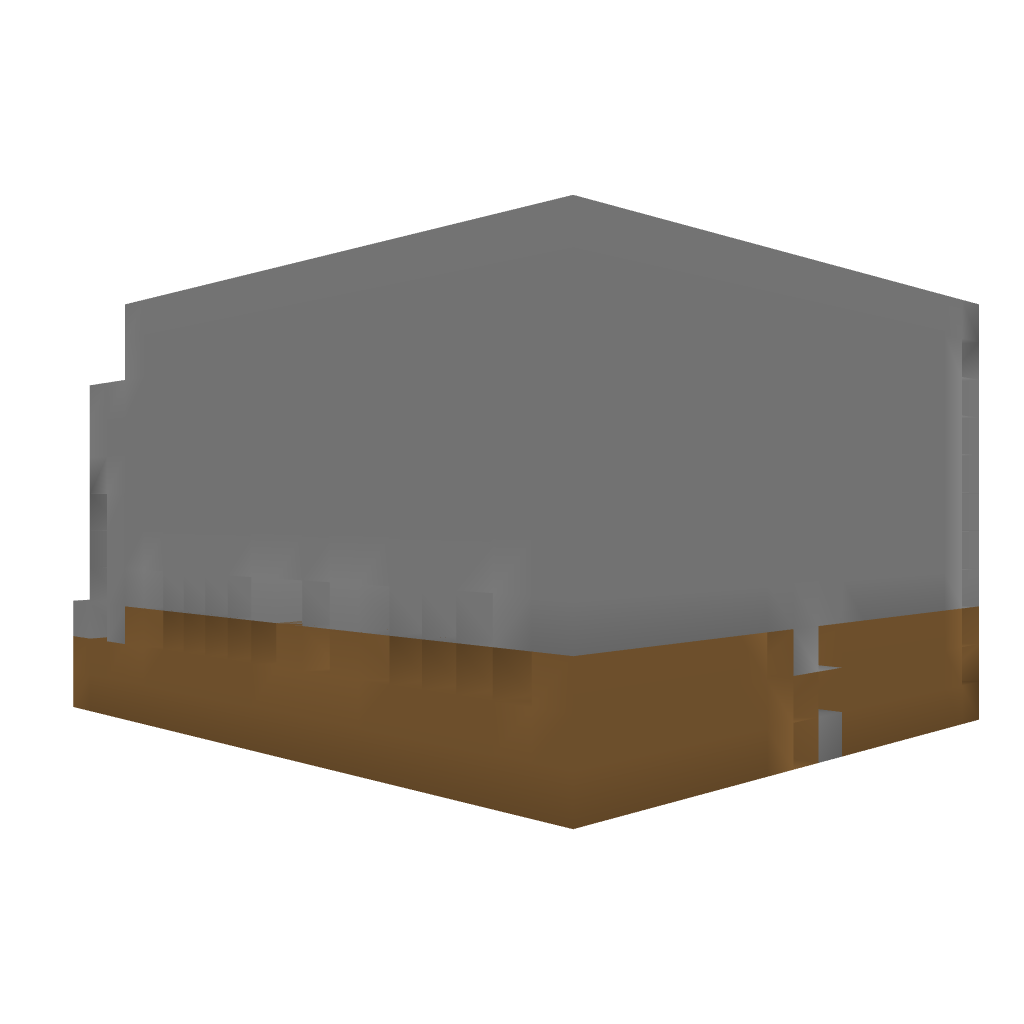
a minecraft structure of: luck tester/slot machine bad low quality